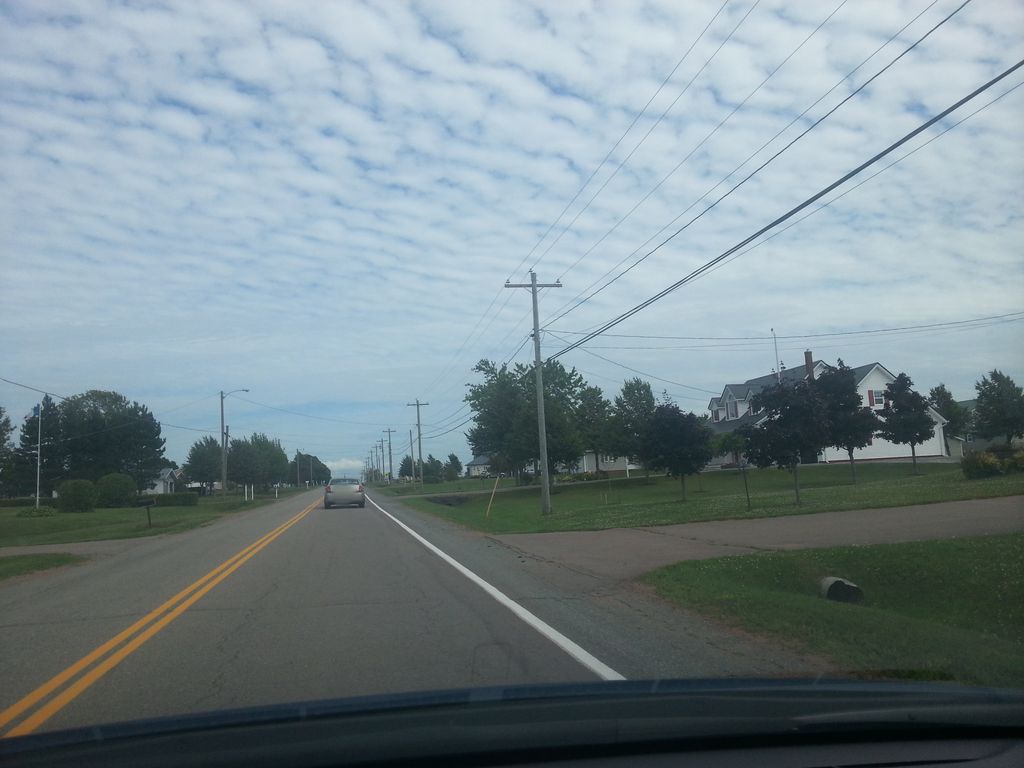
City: charlottetown